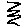
Label: zigzag